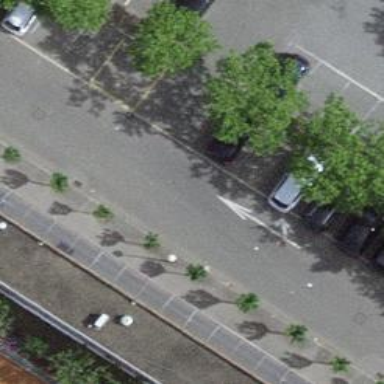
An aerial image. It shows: Parking aisle designated as service road.